Question: We are trying to send a collection of objects from our page to our controller (MVC 3) using json and the jQuery .post function. Below is our js code and the controller and object definitions.
The problem is that while the object is being sent to our controller appropriately, it's member variables are not being populated. The "Coords" list has the appropriate number of "Coord" objects but each Coord object's member variables are populated with zero (not null) instead of the values we are passing in. See the screenshot:
Any ideas what is wrong with our implementation?
Thanks in advance!

'''
Coord1 = { "X": 100, "Y": 200 };
Coord2 = { "X": 300, "Y": 400 };
zoneData = { "Color": "#D8F834", "Name": "new zone", "Coords": [Coord1, Coord2] }
$.post("/Demo/SaveZone", zoneData, function (resp) {
alert(resp);
}, "json");
[HttpPost]
public ActionResult SaveZone(ZoneViewModel zvm)
{
Zone z;
z = AutoMapper.Mapper.Map<ZoneViewModel, Zone>(zvm);
_db.Zone.Attach(z);
_db.SaveChanges();
return View();
}
public class ZoneViewModel
{
public int Id { get; set; }
public string Name { get; set; }
public string Color { get; set; }
public CoordViewModel[] Coords { get; set; }
}
public class CoordViewModel
{
public int Id { get; set; }
public int X { get; set; }
public int Y { get; set; }
}
'''
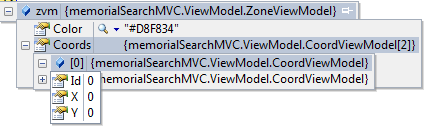
Answer: Probably the easiest would be to use a JSON request:
'''
var coord1 = { X: 100, Y: 200 };
var coord2 = { X: 300, Y: 400 };
var zoneData = {
Color: '#D8F834',
Name: 'new zone',
Coords: [ coord1, coord2 ]
};
$.ajax({
url: '/Demo/SaveZone',
type: 'POST',
contentType: 'application/json; charset=utf-8',
data: JSON.stringify(zoneData),
success: function(resp) {
alert(resp);
}
});
'''
The 'JSON.stringify' method serializes a javascript object into a JSON string. It is built into modern browsers as a native method. If you want to support legacy browsers that don't have this method you need to include the <URL> script which checks whether the browser natively supports it and if not it provides an implementation.
Now everything should bind properly:

and here's how the successful request will look like: